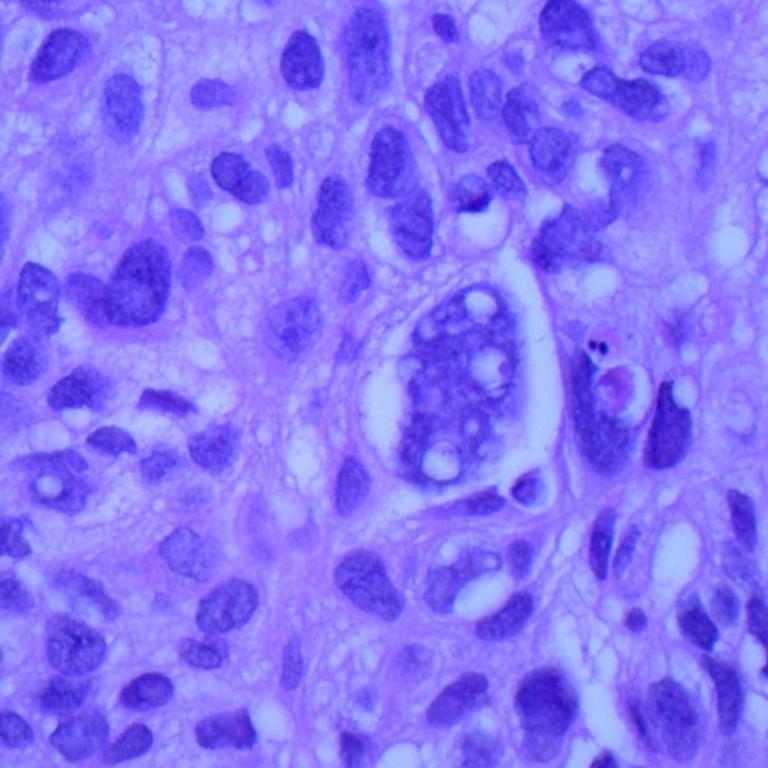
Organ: lung
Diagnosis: squamous carcinomas